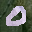
Label: 0